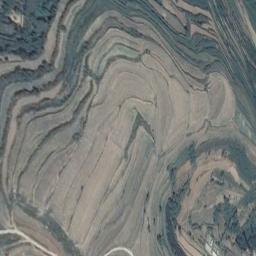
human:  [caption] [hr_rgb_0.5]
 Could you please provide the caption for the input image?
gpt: There is a winding narrow road next to a large brown and green mixed terraces .

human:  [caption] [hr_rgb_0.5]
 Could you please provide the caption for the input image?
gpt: The terraces are surrounded by grass .

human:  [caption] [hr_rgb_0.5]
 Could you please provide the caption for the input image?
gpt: There was a little weed around the terraces .

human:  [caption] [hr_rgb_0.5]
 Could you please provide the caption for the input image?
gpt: The bare terrace is next to some trees .

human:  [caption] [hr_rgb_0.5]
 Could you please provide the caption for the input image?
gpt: There are some green meadows near the terraces .